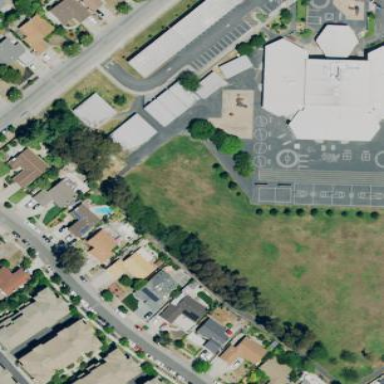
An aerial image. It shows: Asphalt schoolyard.